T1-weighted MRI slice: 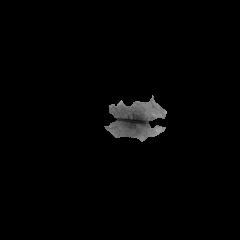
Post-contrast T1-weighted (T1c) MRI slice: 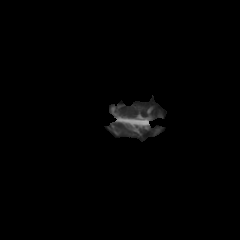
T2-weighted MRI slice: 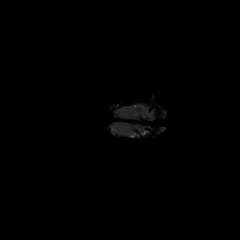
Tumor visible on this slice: no